Question: I'm talking about this.

I've tried messing around with the templates but can't figure it out.
This is my XAML so far.
'''
<Border BorderThickness="0" HorizontalAlignment="Left" Height="30" Margin="3,30,0,0" Background="#242424" VerticalAlignment="Top" Width="660">
<Menu HorizontalAlignment="Left" Height="27" VerticalAlignment="Top" FontFamily="Segoe UI" Width="645" Background="#FF242424" Margin="10,3,0,0">
<MenuItem Header="File" FontSize="14" Padding="2" Foreground="White">
<MenuItem Header="Save" BorderThickness="0" Background="#2d2d2d" Foreground="White"/>
<MenuItem Header="Open" BorderThickness="0" Background="#2d2d2d" Foreground="White"/>
</MenuItem>
</Menu>
</Border>
'''
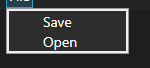
Answer: In order to remove the border, you have to edit the control template, which contains a 'Border'.
'''
<Border x:Name="SubMenuBorder" Background="{StaticResource Menu.Static.Background}" BorderThickness="0" BorderBrush="{StaticResource Menu.Static.Border}" Padding="2">
'''
The border that you notice is actually caused by the hard-coded 'BorderThickness'and the 'Padding'.
'''
<Border x:Name="SubMenuBorder" Background="{StaticResource Menu.Static.Background}">
'''
If you remove those for the and in the default style for 'MenuItem' (see code below), the visible border is gone as you can see below.
<URL>
You can extract the default styles and templates for 'MenuItem' <URL>. Then you only have to adapt the lines above. This is the adapted XAML code for the styles and templates:
'''
<SolidColorBrush x:Key="Menu.Static.Background" Color="#FFF0F0F0"/>
<SolidColorBrush x:Key="Menu.Static.Border" Color="#FF999999"/>
<SolidColorBrush x:Key="Menu.Static.Foreground" Color="#FF212121"/>
<SolidColorBrush x:Key="Menu.Static.Separator" Color="#FFD7D7D7"/>
<SolidColorBrush x:Key="Menu.Disabled.Foreground" Color="#FF707070"/>
<SolidColorBrush x:Key="MenuItem.Selected.Background" Color="#3D26A0DA"/>
<SolidColorBrush x:Key="MenuItem.Selected.Border" Color="#FF26A0DA"/>
<SolidColorBrush x:Key="MenuItem.Highlight.Background" Color="#3D26A0DA"/>
<SolidColorBrush x:Key="MenuItem.Highlight.Border" Color="#FF26A0DA"/>
<SolidColorBrush x:Key="MenuItem.Highlight.Disabled.Background" Color="#0A000000"/>
<SolidColorBrush x:Key="MenuItem.Highlight.Disabled.Border" Color="#21000000"/>
<MenuScrollingVisibilityConverter x:Key="MenuScrollingVisibilityConverter"/>
<Geometry x:Key="DownArrow">M 0,0 L 3.5,4 L 7,0 Z</Geometry>
<Geometry x:Key="UpArrow">M 0,4 L 3.5,0 L 7,4 Z</Geometry>
<Geometry x:Key="RightArrow">M 0,0 L 4,3.5 L 0,7 Z</Geometry>
<Geometry x:Key="Checkmark">F1 M 10.0,1.2 L 4.7,9.1 L 4.5,9.1 L 0,5.2 L 1.3,3.5 L 4.3,6.1L 8.3,0 L 10.0,1.2 Z</Geometry>
<Style x:Key="MenuScrollButton" BasedOn="{x:Null}" TargetType="{x:Type RepeatButton}">
<Setter Property="ClickMode" Value="Hover"/>
<Setter Property="Template">
<Setter.Value>
<ControlTemplate TargetType="{x:Type RepeatButton}">
<Border x:Name="templateRoot" Background="Transparent" BorderThickness="1" BorderBrush="Transparent" SnapsToDevicePixels="true">
<ContentPresenter HorizontalAlignment="Center" Margin="6" VerticalAlignment="Center"/>
</Border>
</ControlTemplate>
</Setter.Value>
</Setter>
</Style>
<Style x:Key="{ComponentResourceKey ResourceId=MenuScrollViewer, TypeInTargetAssembly={x:Type FrameworkElement}}" BasedOn="{x:Null}" TargetType="{x:Type ScrollViewer}">
<Setter Property="HorizontalScrollBarVisibility" Value="Hidden"/>
<Setter Property="VerticalScrollBarVisibility" Value="Auto"/>
<Setter Property="Template">
<Setter.Value>
<ControlTemplate TargetType="{x:Type ScrollViewer}">
<Grid SnapsToDevicePixels="true">
<Grid.ColumnDefinitions>
<ColumnDefinition Width="*"/>
</Grid.ColumnDefinitions>
<Grid.RowDefinitions>
<RowDefinition Height="Auto"/>
<RowDefinition Height="*"/>
<RowDefinition Height="Auto"/>
</Grid.RowDefinitions>
<Border Grid.Column="0" Grid.Row="1">
<ScrollContentPresenter CanContentScroll="{TemplateBinding CanContentScroll}" Margin="{TemplateBinding Padding}"/>
</Border>
<RepeatButton Command="{x:Static ScrollBar.LineUpCommand}" CommandTarget="{Binding RelativeSource={RelativeSource TemplatedParent}}" Grid.Column="0" Focusable="false" Grid.Row="0" Style="{StaticResource MenuScrollButton}">
<RepeatButton.Visibility>
<MultiBinding Converter="{StaticResource MenuScrollingVisibilityConverter}" ConverterParameter="0" FallbackValue="Visibility.Collapsed">
<Binding Path="ComputedVerticalScrollBarVisibility" RelativeSource="{RelativeSource TemplatedParent}"/>
<Binding Path="VerticalOffset" RelativeSource="{RelativeSource TemplatedParent}"/>
<Binding Path="ExtentHeight" RelativeSource="{RelativeSource TemplatedParent}"/>
<Binding Path="ViewportHeight" RelativeSource="{RelativeSource TemplatedParent}"/>
</MultiBinding>
</RepeatButton.Visibility>
<Path Data="{StaticResource UpArrow}" Fill="{StaticResource Menu.Static.Foreground}"/>
</RepeatButton>
<RepeatButton Command="{x:Static ScrollBar.LineDownCommand}" CommandTarget="{Binding RelativeSource={RelativeSource TemplatedParent}}" Grid.Column="0" Focusable="false" Grid.Row="2" Style="{StaticResource MenuScrollButton}">
<RepeatButton.Visibility>
<MultiBinding Converter="{StaticResource MenuScrollingVisibilityConverter}" ConverterParameter="100" FallbackValue="Visibility.Collapsed">
<Binding Path="ComputedVerticalScrollBarVisibility" RelativeSource="{RelativeSource TemplatedParent}"/>
<Binding Path="VerticalOffset" RelativeSource="{RelativeSource TemplatedParent}"/>
<Binding Path="ExtentHeight" RelativeSource="{RelativeSource TemplatedParent}"/>
<Binding Path="ViewportHeight" RelativeSource="{RelativeSource TemplatedParent}"/>
</MultiBinding>
</RepeatButton.Visibility>
<Path Data="{StaticResource DownArrow}" Fill="{StaticResource Menu.Static.Foreground}"/>
</RepeatButton>
</Grid>
</ControlTemplate>
</Setter.Value>
</Setter>
</Style>
<ControlTemplate x:Key="{ComponentResourceKey ResourceId=TopLevelItemTemplateKey, TypeInTargetAssembly={x:Type MenuItem}}" TargetType="{x:Type MenuItem}">
<Border x:Name="templateRoot" Background="{TemplateBinding Background}" BorderThickness="{TemplateBinding BorderThickness}" BorderBrush="{TemplateBinding BorderBrush}" SnapsToDevicePixels="true">
<Grid VerticalAlignment="Center">
<Grid.ColumnDefinitions>
<ColumnDefinition Width="Auto"/>
<ColumnDefinition Width="Auto"/>
</Grid.ColumnDefinitions>
<ContentPresenter x:Name="Icon" ContentSource="Icon" HorizontalAlignment="Center" Height="16" Margin="3" SnapsToDevicePixels="{TemplateBinding SnapsToDevicePixels}" VerticalAlignment="Center" Width="16"/>
<Path x:Name="GlyphPanel" Data="{StaticResource Checkmark}" FlowDirection="LeftToRight" Fill="{StaticResource Menu.Static.Foreground}" Margin="3" VerticalAlignment="Center" Visibility="Collapsed"/>
<ContentPresenter ContentSource="Header" Grid.Column="1" Margin="{TemplateBinding Padding}" RecognizesAccessKey="True" SnapsToDevicePixels="{TemplateBinding SnapsToDevicePixels}"/>
</Grid>
</Border>
<ControlTemplate.Triggers>
<Trigger Property="Icon" Value="{x:Null}">
<Setter Property="Visibility" TargetName="Icon" Value="Collapsed"/>
</Trigger>
<Trigger Property="IsChecked" Value="true">
<Setter Property="Visibility" TargetName="GlyphPanel" Value="Visible"/>
<Setter Property="Visibility" TargetName="Icon" Value="Collapsed"/>
</Trigger>
<Trigger Property="IsHighlighted" Value="True">
<Setter Property="Background" TargetName="templateRoot" Value="{StaticResource MenuItem.Highlight.Background}"/>
<Setter Property="BorderBrush" TargetName="templateRoot" Value="{StaticResource MenuItem.Highlight.Border}"/>
</Trigger>
<Trigger Property="IsEnabled" Value="False">
<Setter Property="TextElement.Foreground" TargetName="templateRoot" Value="{StaticResource Menu.Disabled.Foreground}"/>
<Setter Property="Fill" TargetName="GlyphPanel" Value="{StaticResource Menu.Disabled.Foreground}"/>
</Trigger>
<MultiTrigger>
<MultiTrigger.Conditions>
<Condition Property="IsHighlighted" Value="True"/>
<Condition Property="IsEnabled" Value="False"/>
</MultiTrigger.Conditions>
<Setter Property="Background" TargetName="templateRoot" Value="{StaticResource MenuItem.Highlight.Disabled.Background}"/>
<Setter Property="BorderBrush" TargetName="templateRoot" Value="{StaticResource MenuItem.Highlight.Disabled.Border}"/>
</MultiTrigger>
</ControlTemplate.Triggers>
</ControlTemplate>
<ControlTemplate x:Key="{ComponentResourceKey ResourceId=TopLevelHeaderTemplateKey, TypeInTargetAssembly={x:Type MenuItem}}" TargetType="{x:Type MenuItem}">
<Border x:Name="templateRoot" Background="{TemplateBinding Background}" BorderThickness="{TemplateBinding BorderThickness}" BorderBrush="{TemplateBinding BorderBrush}" SnapsToDevicePixels="true">
<Grid VerticalAlignment="Center">
<Grid.ColumnDefinitions>
<ColumnDefinition Width="Auto"/>
<ColumnDefinition Width="Auto"/>
</Grid.ColumnDefinitions>
<ContentPresenter x:Name="Icon" ContentSource="Icon" HorizontalAlignment="Center" Height="16" Margin="3" SnapsToDevicePixels="{TemplateBinding SnapsToDevicePixels}" VerticalAlignment="Center" Width="16"/>
<Path x:Name="GlyphPanel" Data="{StaticResource Checkmark}" FlowDirection="LeftToRight" Fill="{TemplateBinding Foreground}" Margin="3" VerticalAlignment="Center" Visibility="Collapsed"/>
<ContentPresenter ContentSource="Header" Grid.Column="1" Margin="{TemplateBinding Padding}" RecognizesAccessKey="True" SnapsToDevicePixels="{TemplateBinding SnapsToDevicePixels}"/>
<Popup x:Name="PART_Popup" AllowsTransparency="true" Focusable="false" IsOpen="{Binding IsSubmenuOpen, RelativeSource={RelativeSource TemplatedParent}}" Placement="Bottom" PopupAnimation="{DynamicResource {x:Static SystemParameters.MenuPopupAnimationKey}}" PlacementTarget="{Binding ElementName=templateRoot}">
<Border x:Name="SubMenuBorder" Background="{StaticResource Menu.Static.Background}">
<ScrollViewer x:Name="SubMenuScrollViewer" Style="{DynamicResource {ComponentResourceKey ResourceId=MenuScrollViewer, TypeInTargetAssembly={x:Type FrameworkElement}}}">
<Grid RenderOptions.ClearTypeHint="Enabled">
<Canvas HorizontalAlignment="Left" Height="0" VerticalAlignment="Top" Width="0">
<Rectangle x:Name="OpaqueRect" Fill="{Binding Background, ElementName=SubMenuBorder}" Height="{Binding ActualHeight, ElementName=SubMenuBorder}" Width="{Binding ActualWidth, ElementName=SubMenuBorder}"/>
</Canvas>
<Rectangle Fill="{StaticResource Menu.Static.Separator}" HorizontalAlignment="Left" Margin="29,2,0,2" Width="1"/>
<ItemsPresenter x:Name="ItemsPresenter" KeyboardNavigation.DirectionalNavigation="Cycle" Grid.IsSharedSizeScope="true" SnapsToDevicePixels="{TemplateBinding SnapsToDevicePixels}" KeyboardNavigation.TabNavigation="Cycle"/>
</Grid>
</ScrollViewer>
</Border>
</Popup>
</Grid>
</Border>
<ControlTemplate.Triggers>
<Trigger Property="IsSuspendingPopupAnimation" Value="true">
<Setter Property="PopupAnimation" TargetName="PART_Popup" Value="None"/>
</Trigger>
<Trigger Property="Icon" Value="{x:Null}">
<Setter Property="Visibility" TargetName="Icon" Value="Collapsed"/>
</Trigger>
<Trigger Property="IsChecked" Value="true">
<Setter Property="Visibility" TargetName="GlyphPanel" Value="Visible"/>
<Setter Property="Visibility" TargetName="Icon" Value="Collapsed"/>
</Trigger>
<Trigger Property="IsHighlighted" Value="True">
<Setter Property="Background" TargetName="templateRoot" Value="{StaticResource MenuItem.Highlight.Background}"/>
<Setter Property="BorderBrush" TargetName="templateRoot" Value="{StaticResource MenuItem.Highlight.Border}"/>
</Trigger>
<Trigger Property="IsEnabled" Value="False">
<Setter Property="TextElement.Foreground" TargetName="templateRoot" Value="{StaticResource Menu.Disabled.Foreground}"/>
<Setter Property="Fill" TargetName="GlyphPanel" Value="{StaticResource Menu.Disabled.Foreground}"/>
</Trigger>
<Trigger Property="ScrollViewer.CanContentScroll" SourceName="SubMenuScrollViewer" Value="false">
<Setter Property="Canvas.Top" TargetName="OpaqueRect" Value="{Binding VerticalOffset, ElementName=SubMenuScrollViewer}"/>
<Setter Property="Canvas.Left" TargetName="OpaqueRect" Value="{Binding HorizontalOffset, ElementName=SubMenuScrollViewer}"/>
</Trigger>
</ControlTemplate.Triggers>
</ControlTemplate>
<ControlTemplate x:Key="{ComponentResourceKey ResourceId=SubmenuItemTemplateKey, TypeInTargetAssembly={x:Type MenuItem}}" TargetType="{x:Type MenuItem}">
<Border x:Name="templateRoot" Background="{TemplateBinding Background}" BorderThickness="{TemplateBinding BorderThickness}" BorderBrush="{TemplateBinding BorderBrush}" Height="22" SnapsToDevicePixels="true">
<Grid Margin="-1">
<Grid.ColumnDefinitions>
<ColumnDefinition MinWidth="22" SharedSizeGroup="MenuItemIconColumnGroup" Width="Auto"/>
<ColumnDefinition Width="13"/>
<ColumnDefinition Width="*"/>
<ColumnDefinition Width="30"/>
<ColumnDefinition SharedSizeGroup="MenuItemIGTColumnGroup" Width="Auto"/>
<ColumnDefinition Width="20"/>
</Grid.ColumnDefinitions>
<ContentPresenter x:Name="Icon" ContentSource="Icon" HorizontalAlignment="Center" Height="16" Margin="3" SnapsToDevicePixels="{TemplateBinding SnapsToDevicePixels}" VerticalAlignment="Center" Width="16"/>
<Border x:Name="GlyphPanel" Background="{StaticResource MenuItem.Selected.Background}" BorderThickness="1" BorderBrush="{StaticResource MenuItem.Selected.Border}" ClipToBounds="False" HorizontalAlignment="Center" Height="22" Margin="-1,0,0,0" VerticalAlignment="Center" Visibility="Hidden" Width="22">
<Path x:Name="Glyph" Data="{StaticResource Checkmark}" FlowDirection="LeftToRight" Fill="{StaticResource Menu.Static.Foreground}" Height="11" Width="10"/>
</Border>
<ContentPresenter x:Name="menuHeaderContainer" ContentSource="Header" Grid.Column="2" HorizontalAlignment="Left" Margin="{TemplateBinding Padding}" RecognizesAccessKey="True" SnapsToDevicePixels="{TemplateBinding SnapsToDevicePixels}" VerticalAlignment="Center"/>
<TextBlock x:Name="menuGestureText" Grid.Column="4" Margin="{TemplateBinding Padding}" Opacity="0.7" Text="{TemplateBinding InputGestureText}" VerticalAlignment="Center"/>
</Grid>
</Border>
<ControlTemplate.Triggers>
<Trigger Property="Icon" Value="{x:Null}">
<Setter Property="Visibility" TargetName="Icon" Value="Collapsed"/>
</Trigger>
<Trigger Property="IsChecked" Value="True">
<Setter Property="Visibility" TargetName="GlyphPanel" Value="Visible"/>
<Setter Property="Visibility" TargetName="Icon" Value="Collapsed"/>
</Trigger>
<Trigger Property="IsHighlighted" Value="True">
<Setter Property="Background" TargetName="templateRoot" Value="{StaticResource MenuItem.Highlight.Background}"/>
<Setter Property="BorderBrush" TargetName="templateRoot" Value="{StaticResource MenuItem.Highlight.Border}"/>
</Trigger>
<Trigger Property="IsEnabled" Value="False">
<Setter Property="TextElement.Foreground" TargetName="templateRoot" Value="{StaticResource Menu.Disabled.Foreground}"/>
<Setter Property="Fill" TargetName="Glyph" Value="{StaticResource Menu.Disabled.Foreground}"/>
</Trigger>
<MultiTrigger>
<MultiTrigger.Conditions>
<Condition Property="IsHighlighted" Value="True"/>
<Condition Property="IsEnabled" Value="False"/>
</MultiTrigger.Conditions>
<Setter Property="Background" TargetName="templateRoot" Value="{StaticResource MenuItem.Highlight.Disabled.Background}"/>
<Setter Property="BorderBrush" TargetName="templateRoot" Value="{StaticResource MenuItem.Highlight.Disabled.Border}"/>
</MultiTrigger>
</ControlTemplate.Triggers>
</ControlTemplate>
<ControlTemplate x:Key="{ComponentResourceKey ResourceId=SubmenuHeaderTemplateKey, TypeInTargetAssembly={x:Type MenuItem}}" TargetType="{x:Type MenuItem}">
<Border x:Name="templateRoot" Background="{TemplateBinding Background}" BorderThickness="{TemplateBinding BorderThickness}" BorderBrush="{TemplateBinding BorderBrush}" Height="22" SnapsToDevicePixels="true">
<Grid Margin="-1">
<Grid.ColumnDefinitions>
<ColumnDefinition MinWidth="22" SharedSizeGroup="MenuItemIconColumnGroup" Width="Auto"/>
<ColumnDefinition Width="13"/>
<ColumnDefinition Width="*"/>
<ColumnDefinition Width="30"/>
<ColumnDefinition SharedSizeGroup="MenuItemIGTColumnGroup" Width="Auto"/>
<ColumnDefinition Width="20"/>
</Grid.ColumnDefinitions>
<ContentPresenter x:Name="Icon" ContentSource="Icon" HorizontalAlignment="Center" Height="16" Margin="3" SnapsToDevicePixels="{TemplateBinding SnapsToDevicePixels}" VerticalAlignment="Center" Width="16"/>
<Border x:Name="GlyphPanel" Background="{StaticResource MenuItem.Highlight.Background}" BorderThickness="1" BorderBrush="{StaticResource MenuItem.Highlight.Border}" Height="22" Margin="-1,0,0,0" VerticalAlignment="Center" Visibility="Hidden" Width="22">
<Path x:Name="Glyph" Data="{DynamicResource Checkmark}" FlowDirection="LeftToRight" Fill="{StaticResource Menu.Static.Foreground}" Height="11" Width="9"/>
</Border>
<ContentPresenter ContentSource="Header" Grid.Column="2" HorizontalAlignment="Left" Margin="{TemplateBinding Padding}" RecognizesAccessKey="True" SnapsToDevicePixels="{TemplateBinding SnapsToDevicePixels}" VerticalAlignment="Center"/>
<TextBlock Grid.Column="4" Margin="{TemplateBinding Padding}" Opacity="0.7" Text="{TemplateBinding InputGestureText}" VerticalAlignment="Center"/>
<Path x:Name="RightArrow" Grid.Column="5" Data="{StaticResource RightArrow}" Fill="{StaticResource Menu.Static.Foreground}" HorizontalAlignment="Left" Margin="10,0,0,0" VerticalAlignment="Center"/>
<Popup x:Name="PART_Popup" AllowsTransparency="true" Focusable="false" HorizontalOffset="-2" IsOpen="{Binding IsSubmenuOpen, RelativeSource={RelativeSource TemplatedParent}}" Placement="Right" PopupAnimation="{DynamicResource {x:Static SystemParameters.MenuPopupAnimationKey}}" VerticalOffset="-3">
<Border x:Name="SubMenuBorder" Background="{StaticResource Menu.Static.Background}">
<ScrollViewer x:Name="SubMenuScrollViewer" Style="{DynamicResource {ComponentResourceKey ResourceId=MenuScrollViewer, TypeInTargetAssembly={x:Type FrameworkElement}}}">
<Grid RenderOptions.ClearTypeHint="Enabled">
<Canvas HorizontalAlignment="Left" Height="0" VerticalAlignment="Top" Width="0">
<Rectangle x:Name="OpaqueRect" Fill="{Binding Background, ElementName=SubMenuBorder}" Height="{Binding ActualHeight, ElementName=SubMenuBorder}" Width="{Binding ActualWidth, ElementName=SubMenuBorder}"/>
</Canvas>
<Rectangle Fill="{DynamicResource {x:Static SystemColors.ControlDarkBrushKey}}" HorizontalAlignment="Left" Margin="29,2,0,2" Width="1"/>
<ItemsPresenter x:Name="ItemsPresenter" KeyboardNavigation.DirectionalNavigation="Cycle" Grid.IsSharedSizeScope="true" SnapsToDevicePixels="{TemplateBinding SnapsToDevicePixels}" KeyboardNavigation.TabNavigation="Cycle"/>
</Grid>
</ScrollViewer>
</Border>
</Popup>
</Grid>
</Border>
<ControlTemplate.Triggers>
<Trigger Property="IsSuspendingPopupAnimation" Value="true">
<Setter Property="PopupAnimation" TargetName="PART_Popup" Value="None"/>
</Trigger>
<Trigger Property="Icon" Value="{x:Null}">
<Setter Property="Visibility" TargetName="Icon" Value="Collapsed"/>
</Trigger>
<Trigger Property="IsChecked" Value="True">
<Setter Property="Visibility" TargetName="GlyphPanel" Value="Visible"/>
<Setter Property="Visibility" TargetName="Icon" Value="Collapsed"/>
</Trigger>
<Trigger Property="IsHighlighted" Value="True">
<Setter Property="Background" TargetName="templateRoot" Value="Transparent"/>
<Setter Property="BorderBrush" TargetName="templateRoot" Value="{StaticResource MenuItem.Highlight.Border}"/>
</Trigger>
<Trigger Property="IsEnabled" Value="False">
<Setter Property="TextElement.Foreground" TargetName="templateRoot" Value="{StaticResource Menu.Disabled.Foreground}"/>
<Setter Property="Fill" TargetName="Glyph" Value="{StaticResource Menu.Disabled.Foreground}"/>
<Setter Property="Fill" TargetName="RightArrow" Value="{StaticResource Menu.Disabled.Foreground}"/>
</Trigger>
<Trigger Property="ScrollViewer.CanContentScroll" SourceName="SubMenuScrollViewer" Value="false">
<Setter Property="Canvas.Top" TargetName="OpaqueRect" Value="{Binding VerticalOffset, ElementName=SubMenuScrollViewer}"/>
<Setter Property="Canvas.Left" TargetName="OpaqueRect" Value="{Binding HorizontalOffset, ElementName=SubMenuScrollViewer}"/>
</Trigger>
</ControlTemplate.Triggers>
</ControlTemplate>
<Style TargetType="{x:Type MenuItem}">
<Setter Property="HorizontalContentAlignment" Value="{Binding HorizontalContentAlignment, RelativeSource={RelativeSource AncestorType={x:Type ItemsControl}}}"/>
<Setter Property="VerticalContentAlignment" Value="{Binding VerticalContentAlignment, RelativeSource={RelativeSource AncestorType={x:Type ItemsControl}}}"/>
<Setter Property="Background" Value="Transparent"/>
<Setter Property="BorderBrush" Value="Transparent"/>
<Setter Property="BorderThickness" Value="1"/>
<Setter Property="ScrollViewer.PanningMode" Value="Both"/>
<Setter Property="Stylus.IsFlicksEnabled" Value="False"/>
<Setter Property="Template" Value="{DynamicResource {ComponentResourceKey ResourceId=SubmenuItemTemplateKey, TypeInTargetAssembly={x:Type MenuItem}}}"/>
<Style.Triggers>
<Trigger Property="Role" Value="TopLevelHeader">
<Setter Property="Background" Value="Transparent"/>
<Setter Property="BorderBrush" Value="Transparent"/>
<Setter Property="Foreground" Value="{StaticResource Menu.Static.Foreground}"/>
<Setter Property="Template" Value="{DynamicResource {ComponentResourceKey ResourceId=TopLevelHeaderTemplateKey, TypeInTargetAssembly={x:Type MenuItem}}}"/>
<Setter Property="Padding" Value="6,0"/>
</Trigger>MenuItem
<Trigger Property="Role" Value="TopLevelItem">
<Setter Property="Background" Value="{StaticResource Menu.Static.Background}"/>
<Setter Property="BorderBrush" Value="{StaticResource Menu.Static.Border}"/>
<Setter Property="Foreground" Value="{StaticResource Menu.Static.Foreground}"/>
<Setter Property="Template" Value="{DynamicResource {ComponentResourceKey ResourceId=TopLevelItemTemplateKey, TypeInTargetAssembly={x:Type MenuItem}}}"/>
<Setter Property="Padding" Value="6,0"/>
</Trigger>
<Trigger Property="Role" Value="SubmenuHeader">
<Setter Property="Template" Value="{DynamicResource {ComponentResourceKey ResourceId=SubmenuHeaderTemplateKey, TypeInTargetAssembly={x:Type MenuItem}}}"/>
</Trigger>
</Style.Triggers>
</Style>
'''
Copy the code to a resource dictionary in scope. The style for 'MenuItem' is implicit, so it is automatically applied to all 'MenuItems' in scope. If you want to apply this style only selectively, add an 'x:Key' to make it explicit and reference it via the 'StaticResource' or 'DynamicResource' markup extensions.
Of course, you could roll your own custom menu item style using guidance from the <URL> on styles and templates for 'MenuItem' that features required states and parts, but that is a complex task and prone to errors, so it is way easier to copy and adapt the default styles.